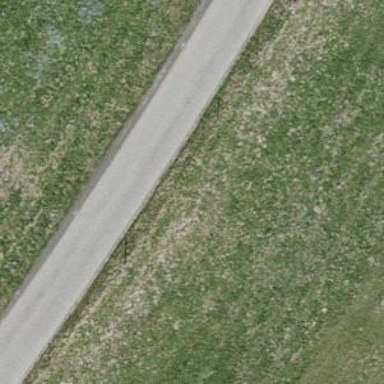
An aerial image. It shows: Unclassified road.